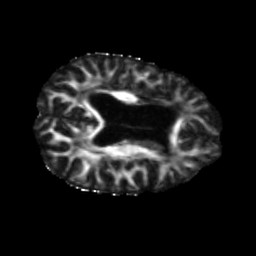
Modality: FA
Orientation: axial
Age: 63
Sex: female
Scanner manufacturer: siemens
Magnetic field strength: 3 T
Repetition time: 5.47 s
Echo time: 0.0854 s